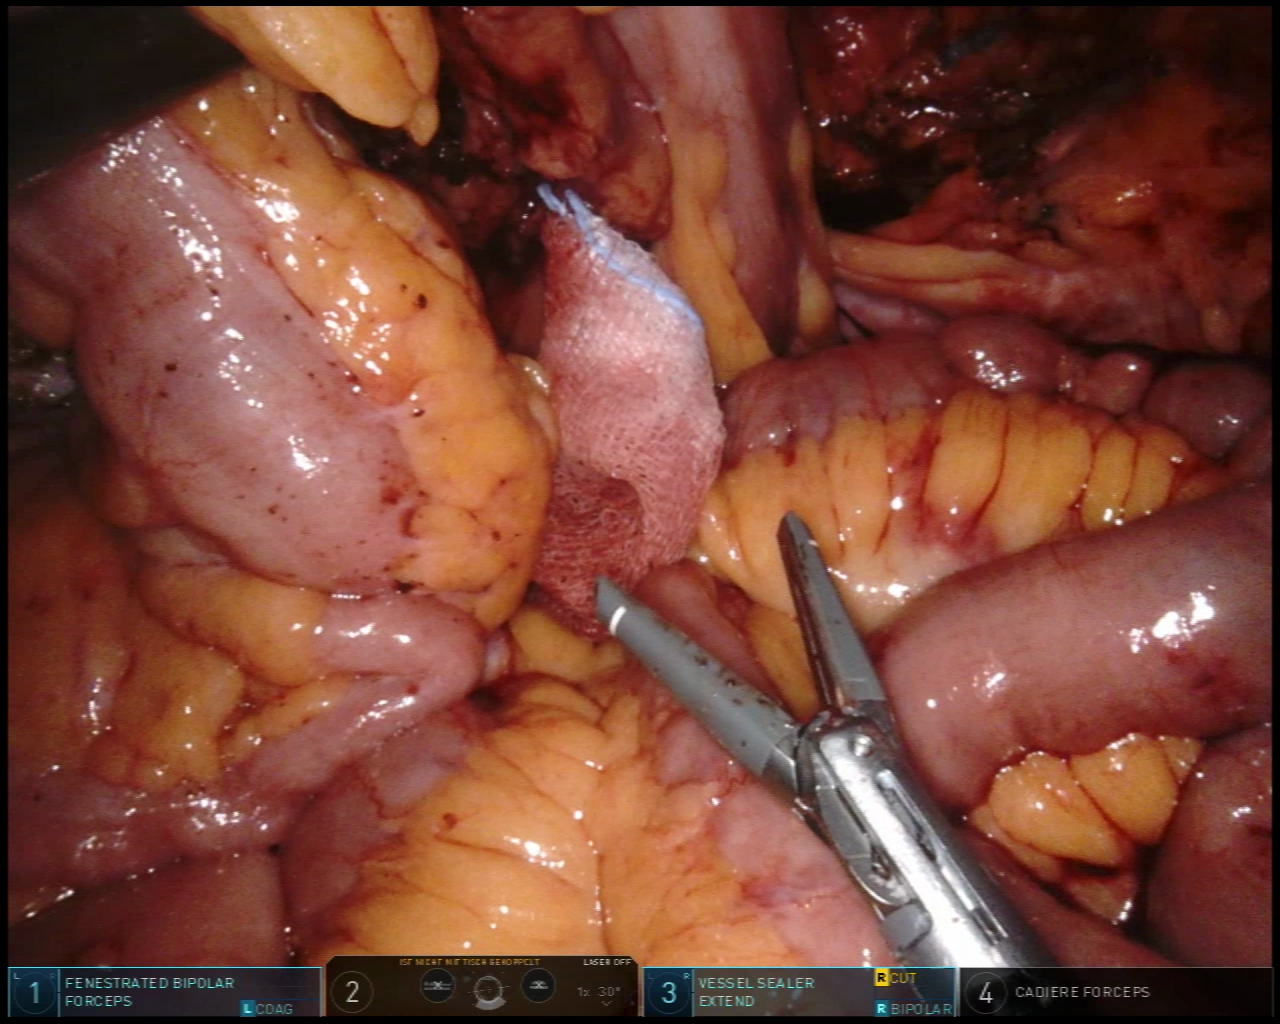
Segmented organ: colon
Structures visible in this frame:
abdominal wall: no
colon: yes
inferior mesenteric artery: no
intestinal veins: no
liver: no
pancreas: no
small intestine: yes
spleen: no
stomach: no
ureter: no
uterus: no
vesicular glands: no